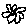
Label: flower